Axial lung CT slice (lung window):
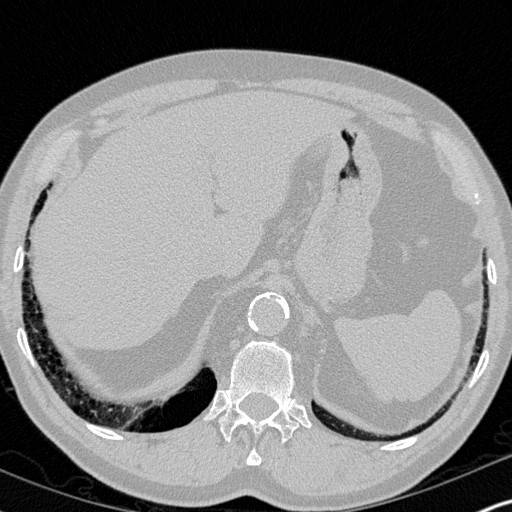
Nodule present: no